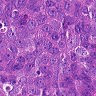
Metastatic tissue present: yes